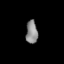
Tissue: lung
Cell type: Epithelial cells
Senescence score: 0.5477
Nuclear area (px): 267
Mean DAPI intensity: 136.075